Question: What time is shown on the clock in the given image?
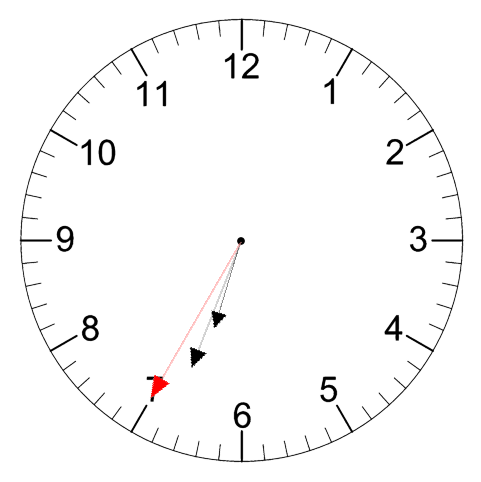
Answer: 06:33:35